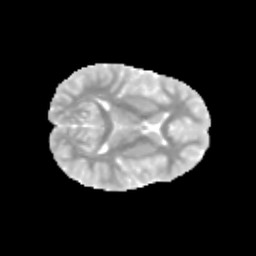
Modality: MD
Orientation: axial
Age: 9
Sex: male
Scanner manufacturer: siemens
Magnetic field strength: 3 T
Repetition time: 3.8 s
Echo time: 0.07 s